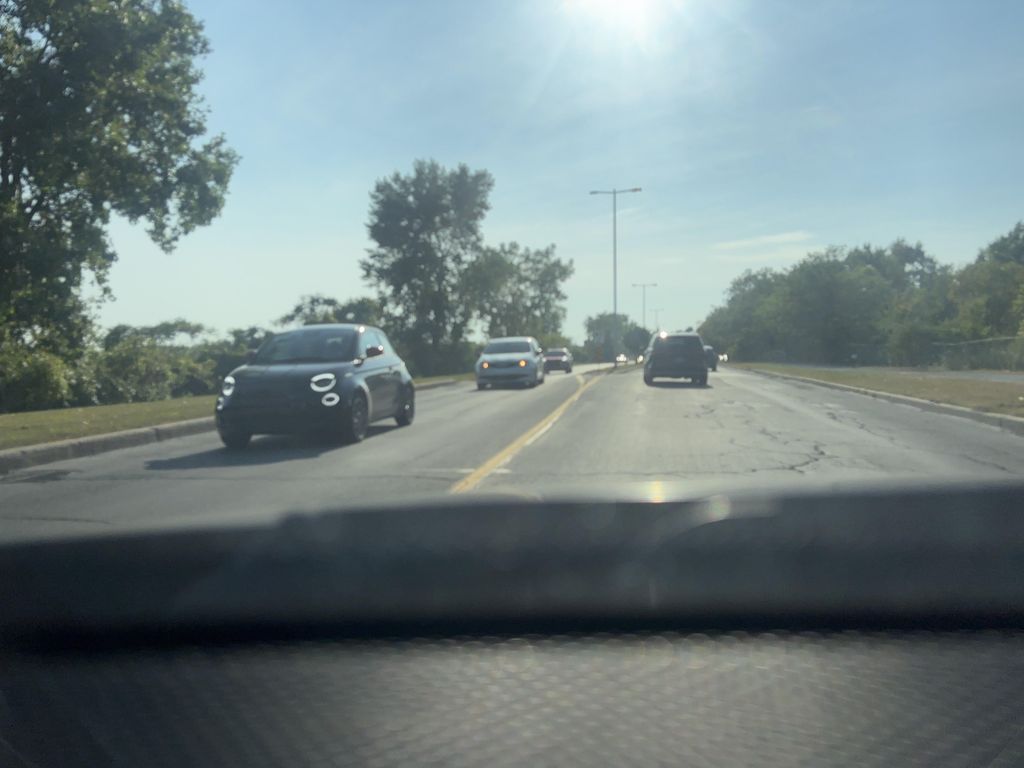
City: montreal